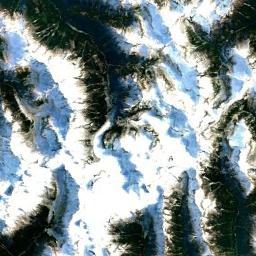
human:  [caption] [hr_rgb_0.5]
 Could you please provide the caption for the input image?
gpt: A lot of snow is on the snowberg .

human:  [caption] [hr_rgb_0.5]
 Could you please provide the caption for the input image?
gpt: White, Brown, And green transitions from the peaks to the bottom of the peaks in the Snow Mountain Range .

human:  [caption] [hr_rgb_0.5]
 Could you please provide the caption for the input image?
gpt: The snowberg is covered with glaciers but some ridges are not covered by glaciers .

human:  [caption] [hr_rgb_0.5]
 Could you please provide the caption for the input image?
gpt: The snow berg is consist of green plants and white snow .

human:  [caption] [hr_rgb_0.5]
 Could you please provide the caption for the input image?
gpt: There are much snow and some green land on the snowberg .